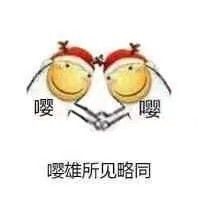
Label: emoji